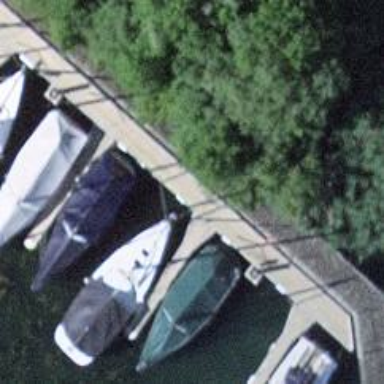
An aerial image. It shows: Man-made pier.